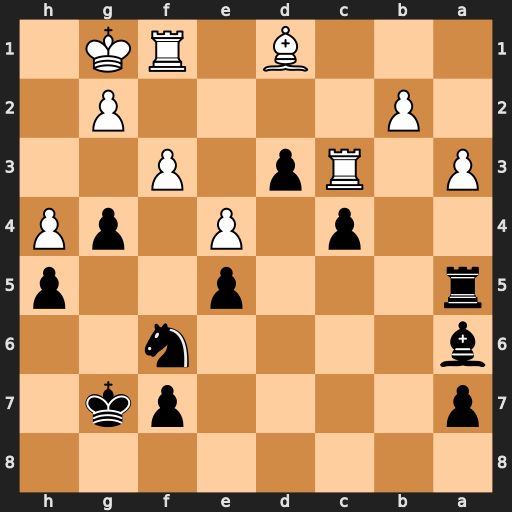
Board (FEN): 8/p4pk1/b4n2/r3p2p/2p1P1pP/P1Rp1P2/1P4P1/3B1RK1
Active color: b
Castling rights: -
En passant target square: -
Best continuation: g3 a4 Nd7 b3 cxb3 Bxb3 Nc5 Rd1 Nxb3